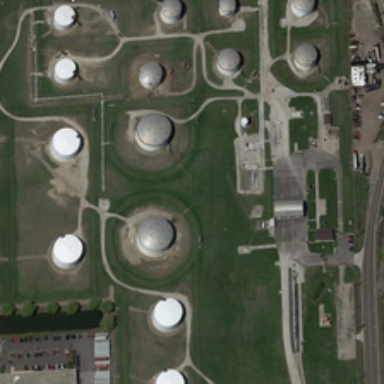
Many storage tanks are surrounded by green meadows are near a road .